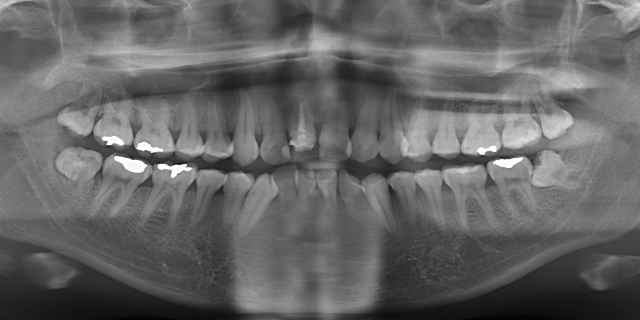
adult